Question: I am working on a map functionality. The map is built up out of multiple CAShapeLayers with CGPaths from calculated coordinates. I have a clipping problem. Look below on the screenshot where Alaska is badly clipped. The coordinates of the Alaska path extend beyond the bounds of my container layer. In effect, if i make my container layer big enough the clipping effect is gone (of course).
You see a dark line because at the bottom of Alaska is solid from left to right. Also the line is darker than the rest of the map because the map has opacity (it gets darker because it adds up).
I drilled down into the problem and i have narrowed it down to the single big polygon (there are not other polygons responsible for the clipping error).

As a workaround, i make the layer bigger to hide the line, then make the UIView smaller again to hide the line.
I'd like to know what is causing the issue instead of working with workarounds.
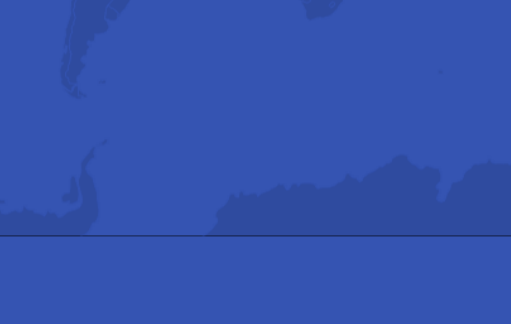
Answer: After a lot of digging, i managed to find an answer to my own question.
I was rendering the layers to an UIImage for improved performance. The background layer was scaled up by a UIScrollView and then several things went wrong:
1. Apparently, setting masksToBounds:YES has no effect when using renderInContext, just as it does with the mask property of a CALayer. MasksToBounds (or clipToBounds) only applies to childlayers.
2. When scaling a bitmap, be sure to include integral values to the scale argument of UIGraphicsBeginImageContextWithOptions. If not, the image will have fractional sizes, e.g. 24.2323 x 34.3290. Btw, that scale argument is used to create amazing detail on Retina screens, but it can be misused to zoom in on CAShapeLayer drawings.
3. When using fractional size images as a background layer, you get distortion at the edge.
The clipping effect disappeared after i updated my layer to image function. This one did the trick:
'''
- (UIImage *)getImageWithSize:(CGSize)size opaque:(bool)opaque contentScale:(CGFloat)scale
{
CGContextRef context;
size = CGSizeMake(ceilf(size.width), ceilf(size.height));
scale = roundf(scale);
UIGraphicsBeginImageContextWithOptions(size, opaque, scale);
context = UIGraphicsGetCurrentContext();
[self renderInContext:context];
UIImage *outputImg = UIGraphicsGetImageFromCurrentImageContext();
UIGraphicsEndImageContext();
return outputImg;
}
'''
Using 'ceilf', 'roundf', or 'floorf' didn't really matter. As long as you lose the fractions.
Sorry if my stupidity wasted any of your time, but perhaps others have the same issue.